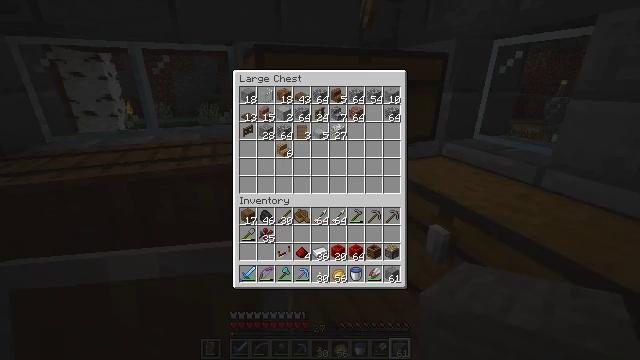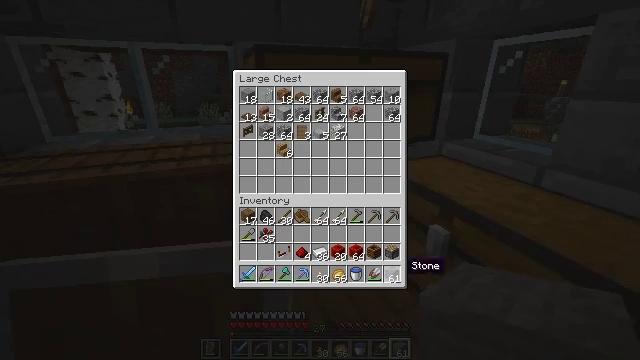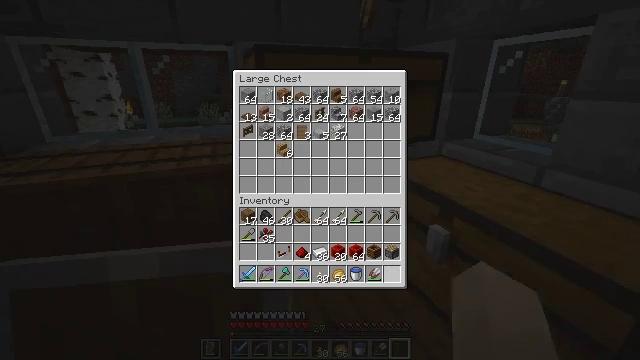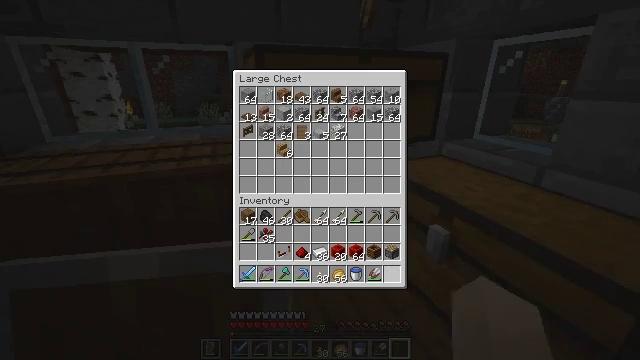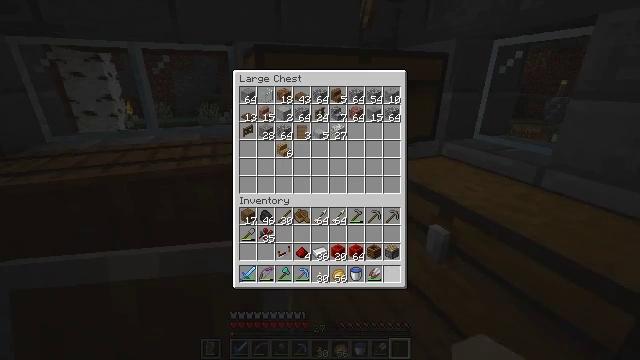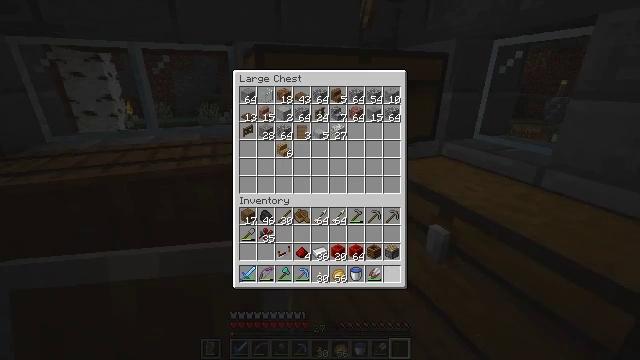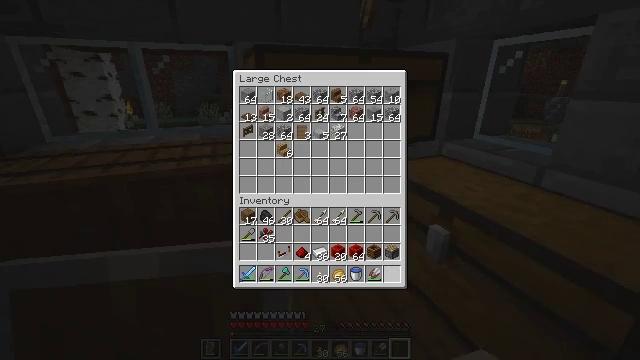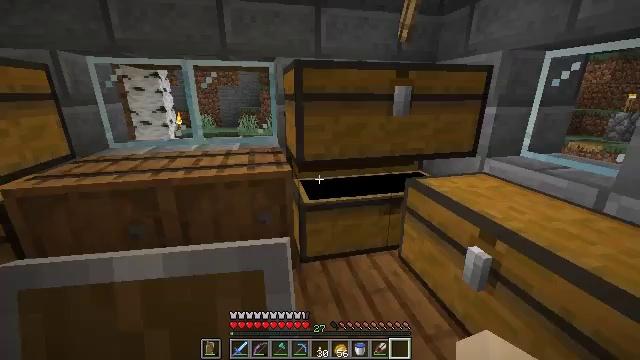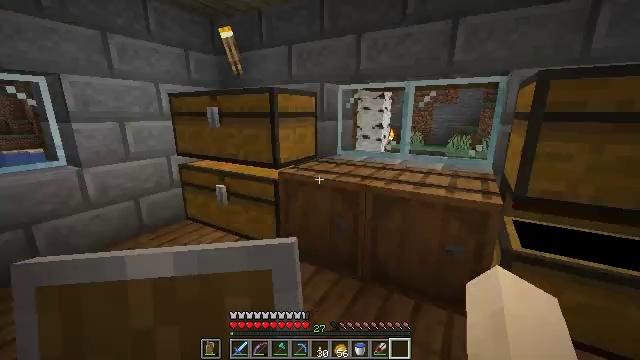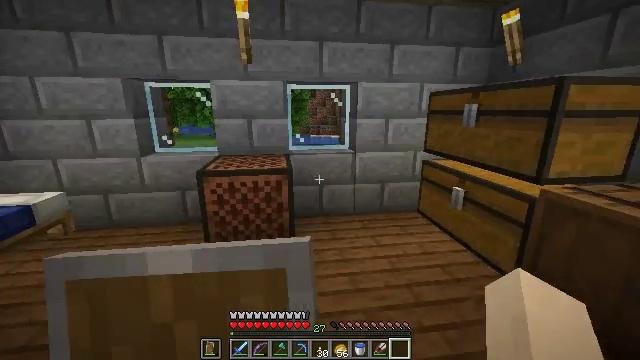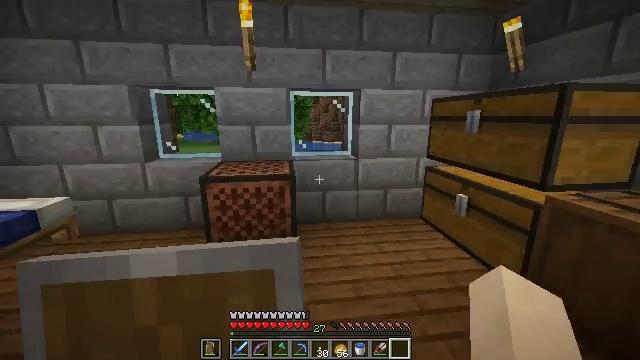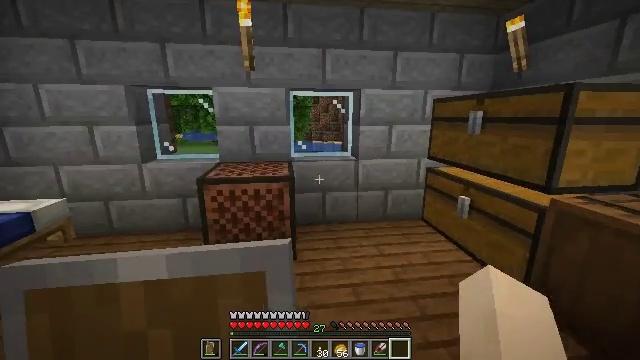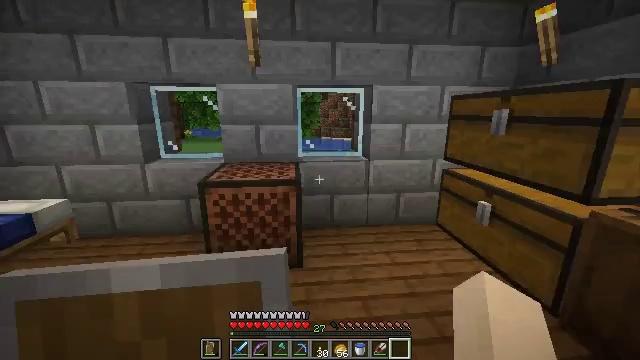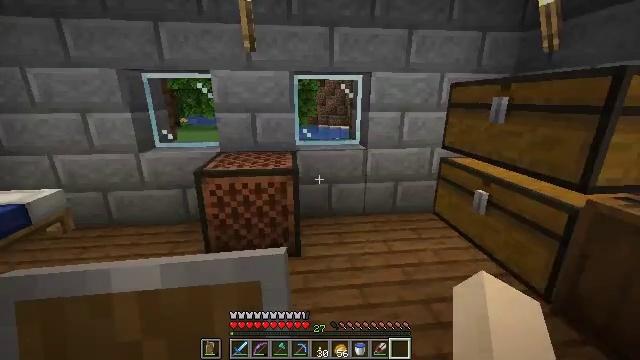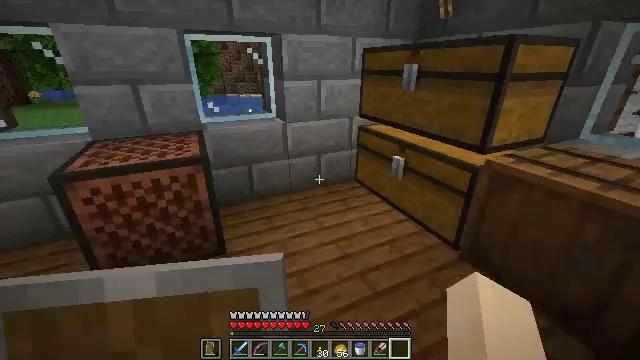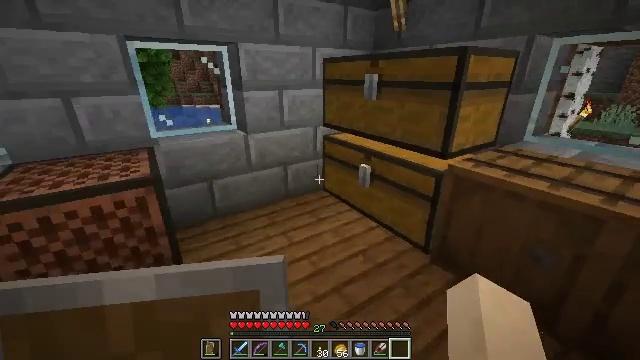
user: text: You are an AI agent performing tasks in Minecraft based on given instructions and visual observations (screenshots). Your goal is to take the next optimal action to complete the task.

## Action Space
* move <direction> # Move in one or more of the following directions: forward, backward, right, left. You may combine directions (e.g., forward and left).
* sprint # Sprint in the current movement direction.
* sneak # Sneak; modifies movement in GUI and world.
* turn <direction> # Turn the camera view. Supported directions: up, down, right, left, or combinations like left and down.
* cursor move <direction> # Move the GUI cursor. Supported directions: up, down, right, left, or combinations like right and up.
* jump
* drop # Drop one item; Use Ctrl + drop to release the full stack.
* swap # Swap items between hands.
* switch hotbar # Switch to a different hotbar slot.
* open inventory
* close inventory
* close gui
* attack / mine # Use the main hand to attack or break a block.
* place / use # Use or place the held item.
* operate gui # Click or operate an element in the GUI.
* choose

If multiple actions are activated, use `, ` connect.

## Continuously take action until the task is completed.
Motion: motion action
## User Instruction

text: Retrieve the barrel for inventory use.
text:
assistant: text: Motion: sneak
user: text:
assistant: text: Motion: sneak, operate gui
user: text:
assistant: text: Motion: sneak, operate gui
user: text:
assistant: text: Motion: sneak
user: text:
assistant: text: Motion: sneak
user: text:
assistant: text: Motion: no_op
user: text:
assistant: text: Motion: cursor move left and up
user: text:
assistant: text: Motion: turn left and up, close gui
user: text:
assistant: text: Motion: turn left
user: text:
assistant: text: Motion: turn up
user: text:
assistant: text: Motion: move forward
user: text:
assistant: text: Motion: move forward, turn left
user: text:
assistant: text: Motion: move forward, turn down
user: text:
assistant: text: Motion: move forward, turn right and down
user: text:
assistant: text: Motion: move forward, turn right and up
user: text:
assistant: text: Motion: move forward, turn right
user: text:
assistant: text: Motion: move forward, turn right and up
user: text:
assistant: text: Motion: use / place
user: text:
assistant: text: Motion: use / place
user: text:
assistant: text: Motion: use / place
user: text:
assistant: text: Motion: no_op
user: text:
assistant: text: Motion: no_op
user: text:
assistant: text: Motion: open gui
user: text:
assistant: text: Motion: no_op
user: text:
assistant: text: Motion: no_op
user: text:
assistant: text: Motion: no_op
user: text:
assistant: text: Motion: no_op
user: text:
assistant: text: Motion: sneak
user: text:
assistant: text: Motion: sneak
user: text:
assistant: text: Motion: sneak